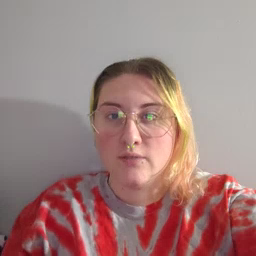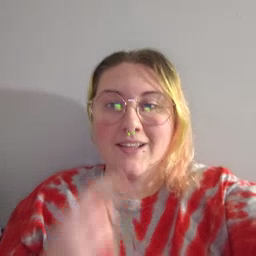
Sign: gum